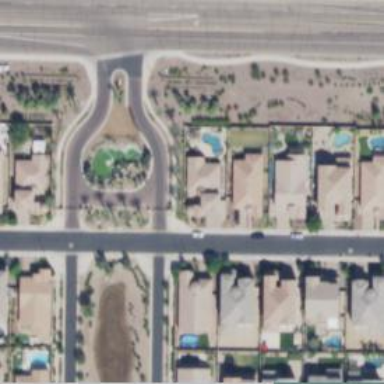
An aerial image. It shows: Asphalt road in residential area.